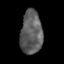
Tissue: skin
Cell type: Epithelial cells
Senescence score: 0.2589
Nuclear area (px): 929
Mean DAPI intensity: 93.471